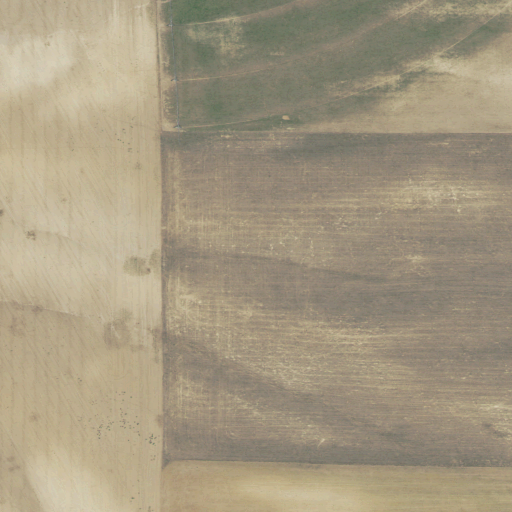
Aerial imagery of plain(s) in Utah named Dirty Head containing cultivated crops and shrub